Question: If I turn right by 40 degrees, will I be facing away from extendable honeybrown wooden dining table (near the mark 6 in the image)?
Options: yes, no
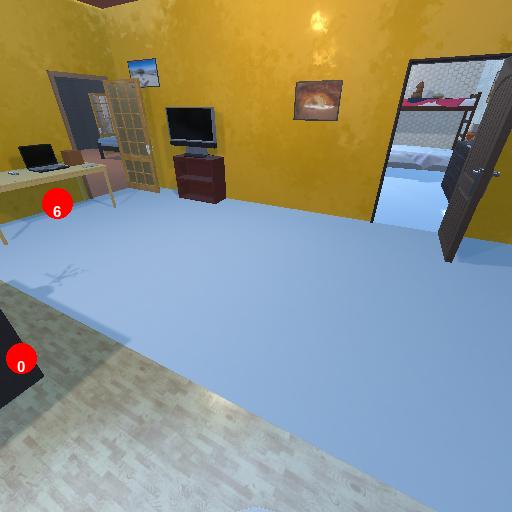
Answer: yes